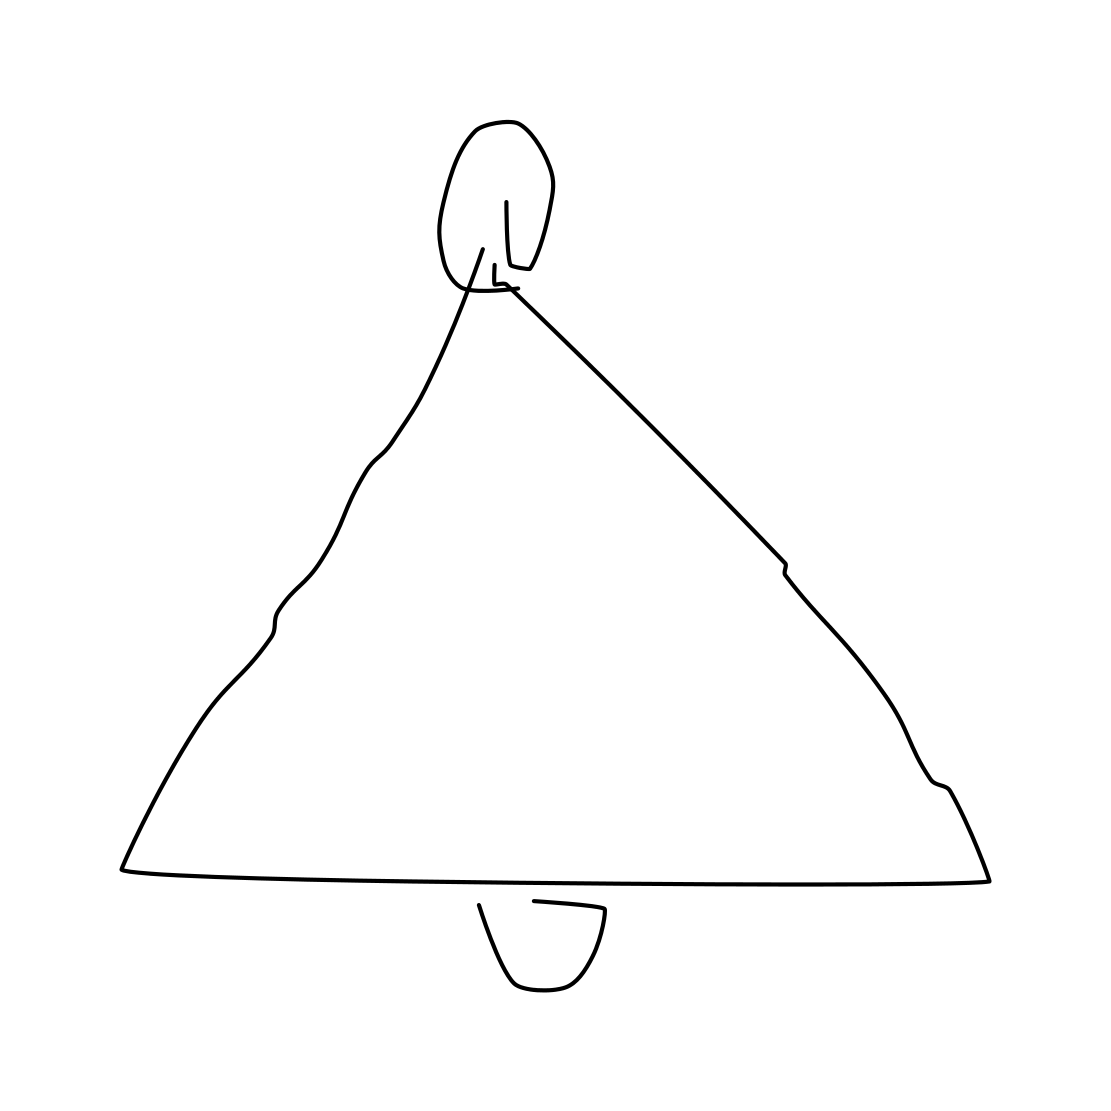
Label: bell